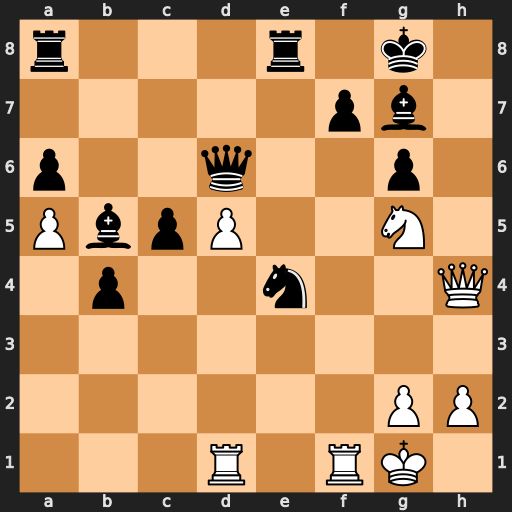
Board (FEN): r3r1k1/5pb1/p2q2p1/PbpP2N1/1p2n2Q/8/6PP/3R1RK1
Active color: w
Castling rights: -
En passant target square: -
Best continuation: Qh7+ Kf8 Rxf7#